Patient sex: M
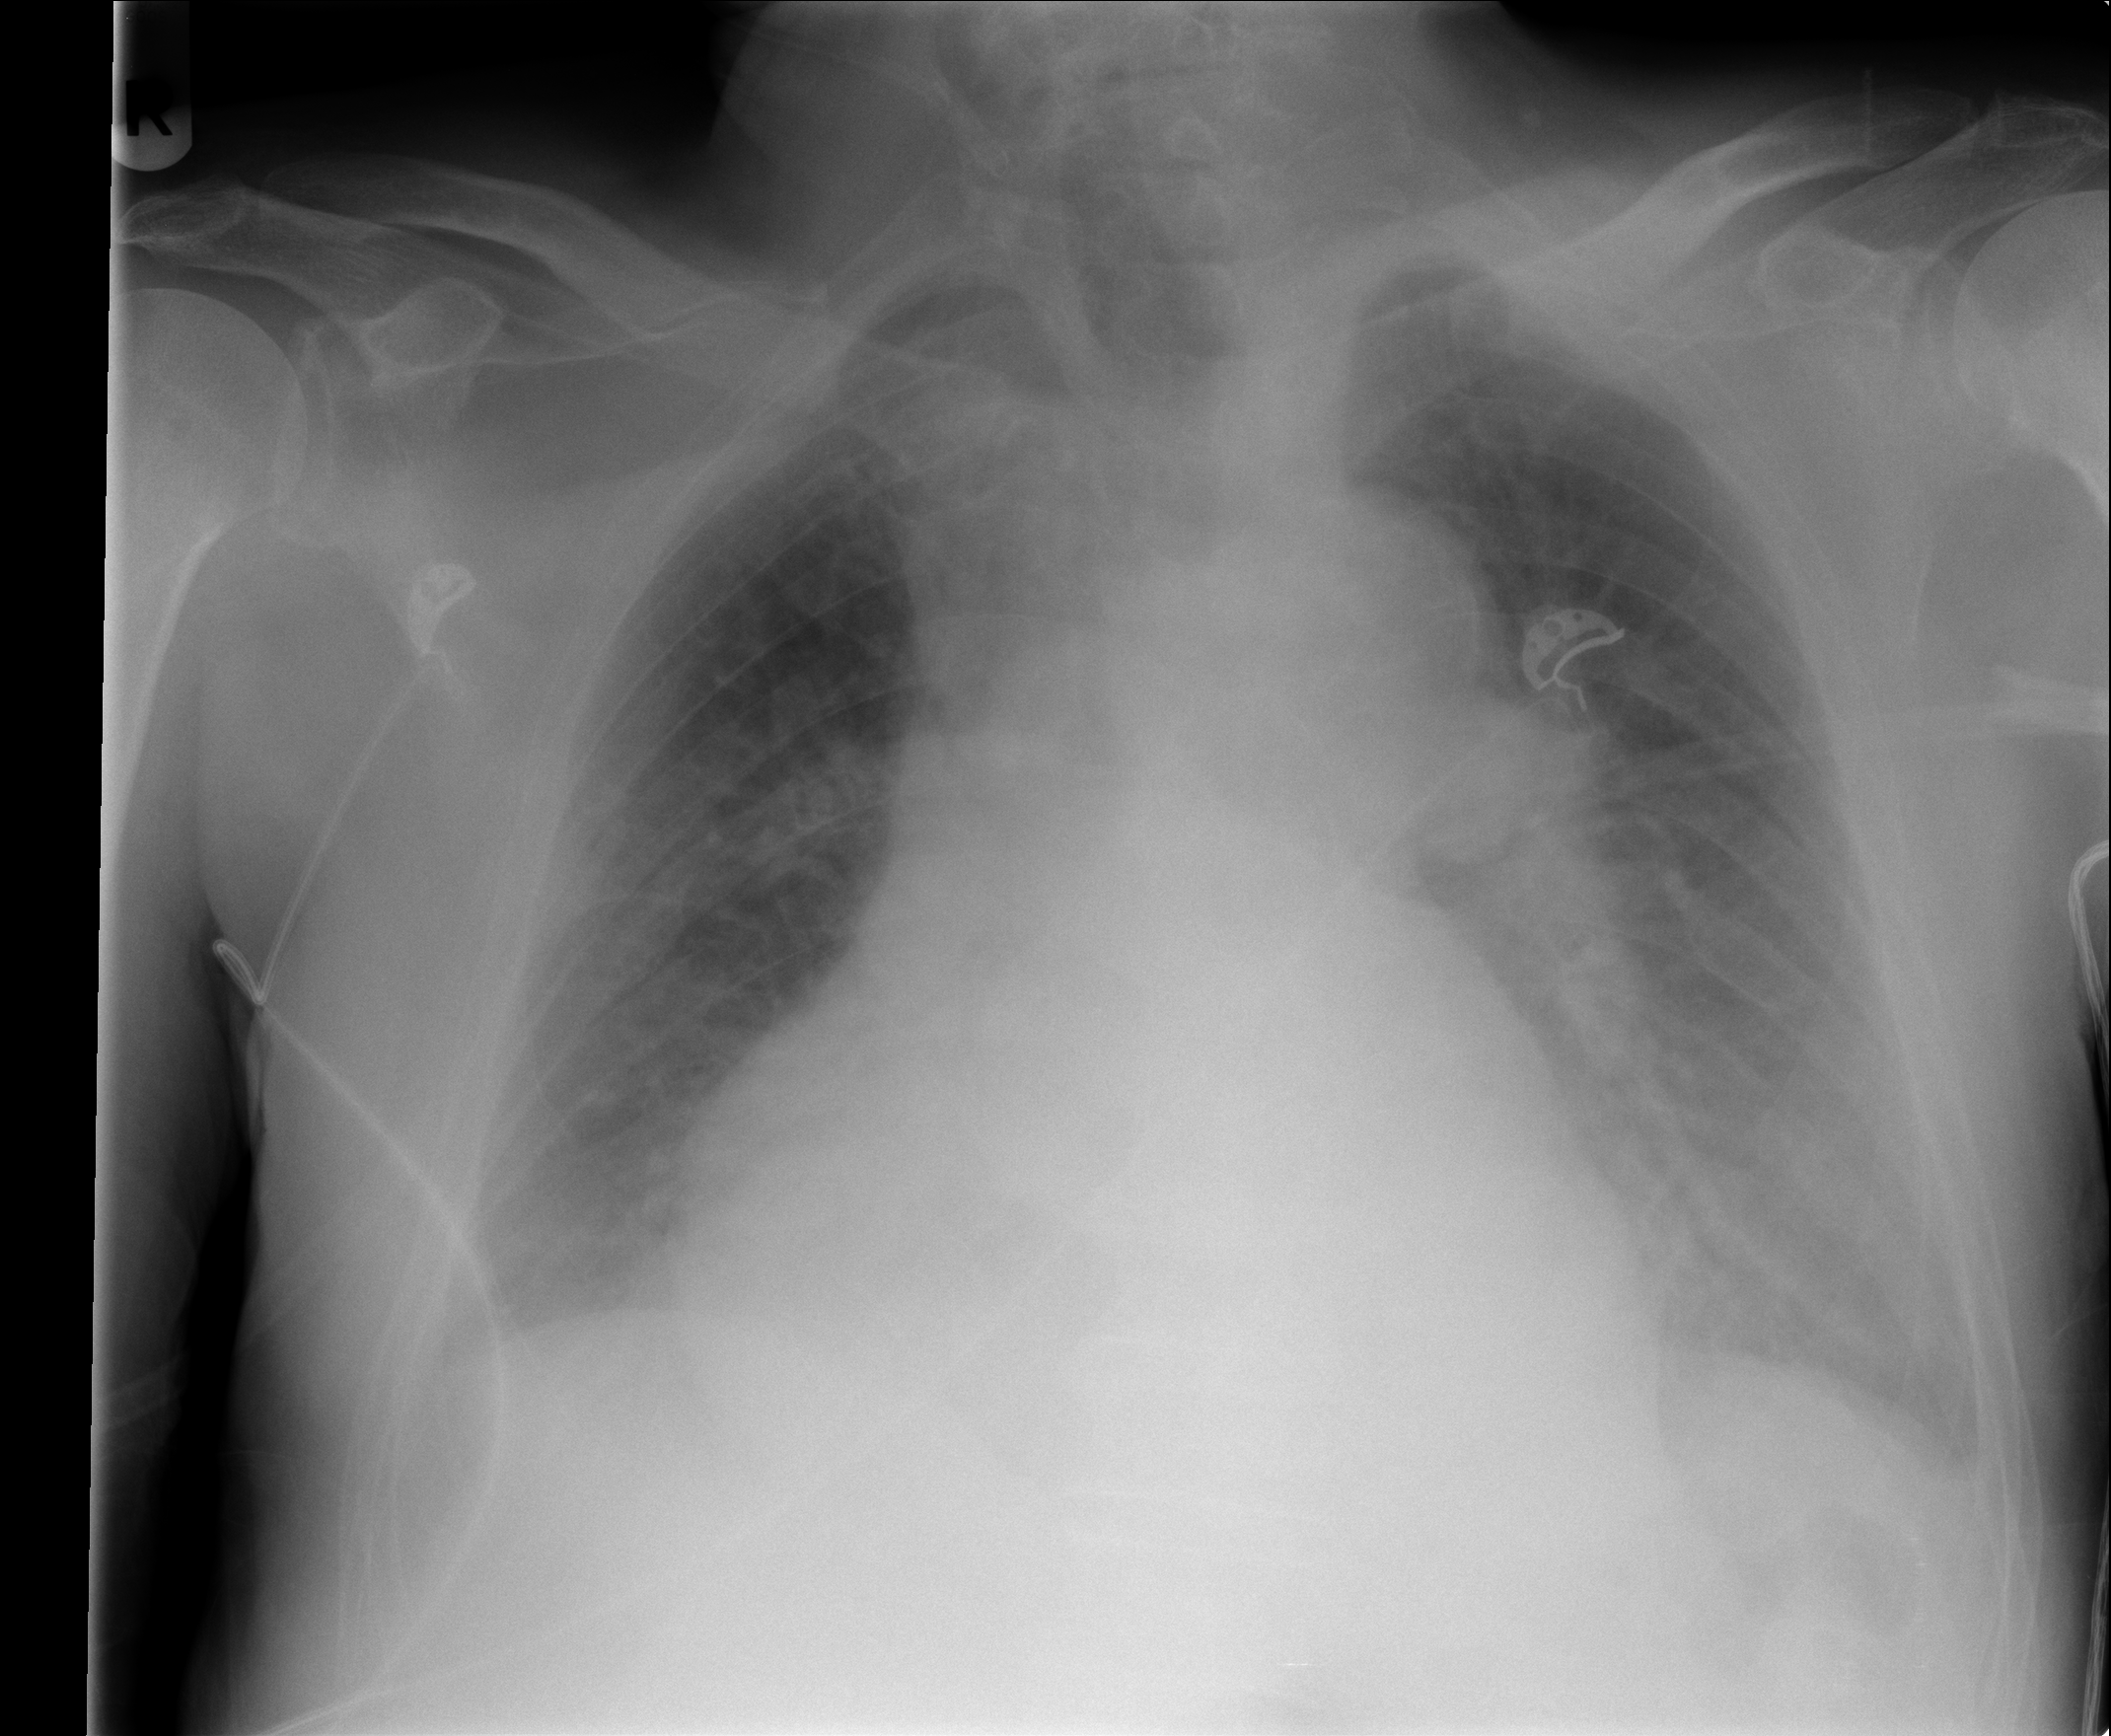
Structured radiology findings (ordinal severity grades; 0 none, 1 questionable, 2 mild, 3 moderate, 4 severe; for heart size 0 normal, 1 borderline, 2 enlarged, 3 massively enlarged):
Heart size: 2
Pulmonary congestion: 2
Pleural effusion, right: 1
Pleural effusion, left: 3
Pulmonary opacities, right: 2
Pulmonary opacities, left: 2
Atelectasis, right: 1
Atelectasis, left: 1